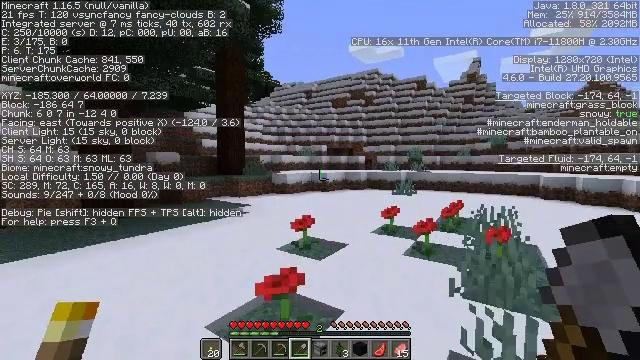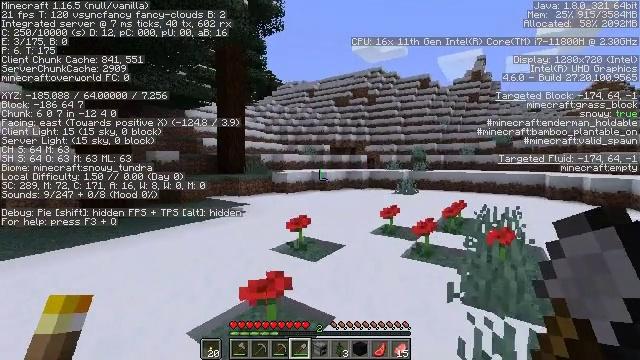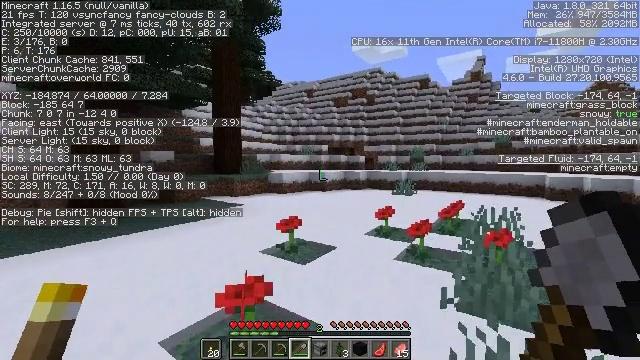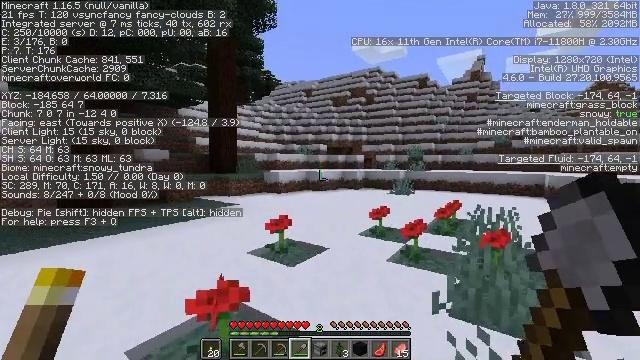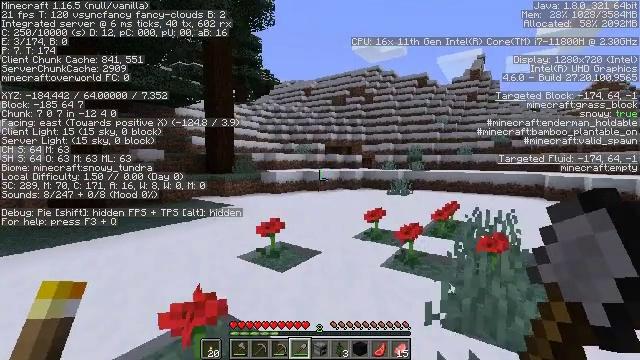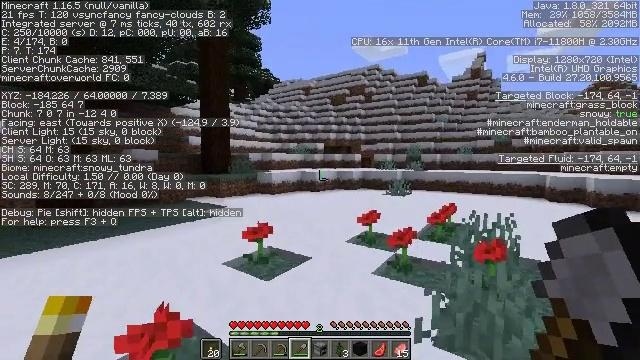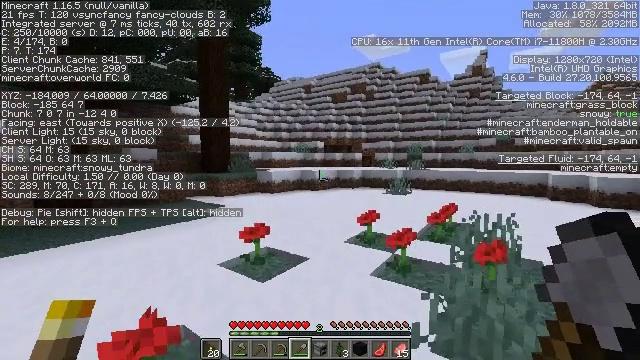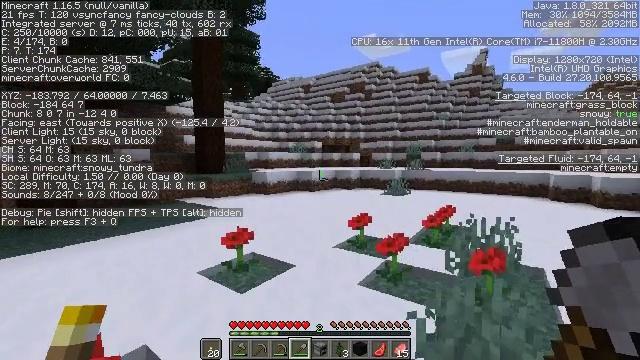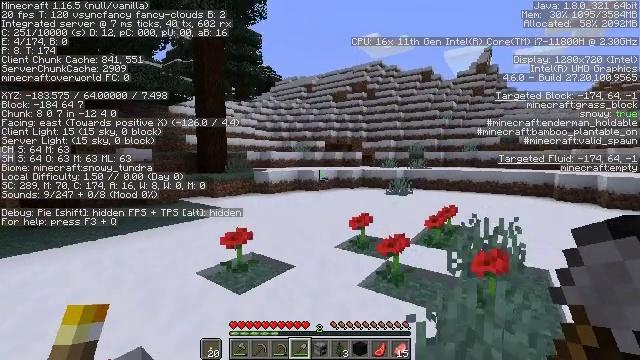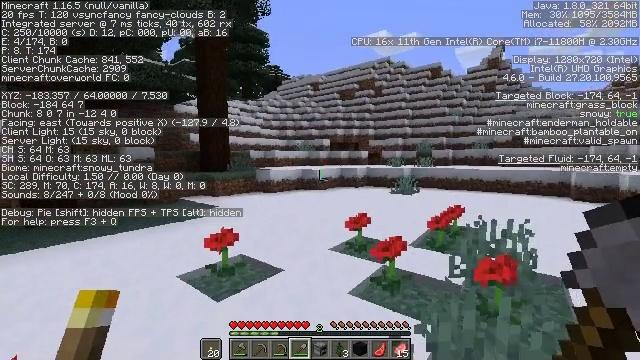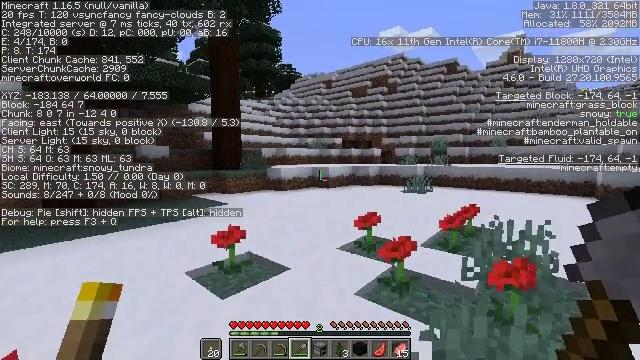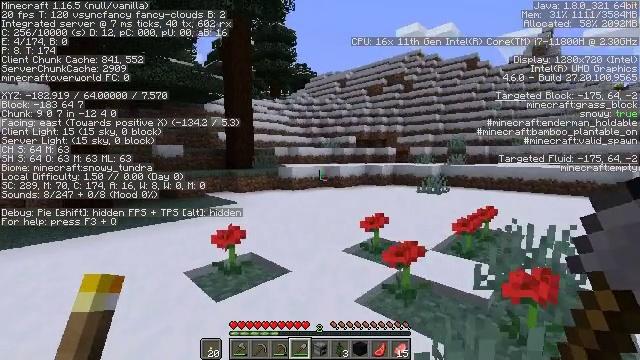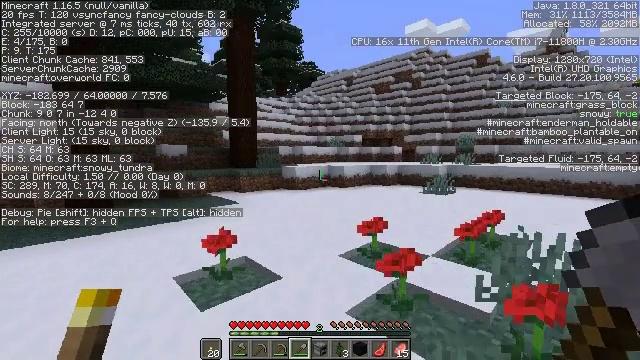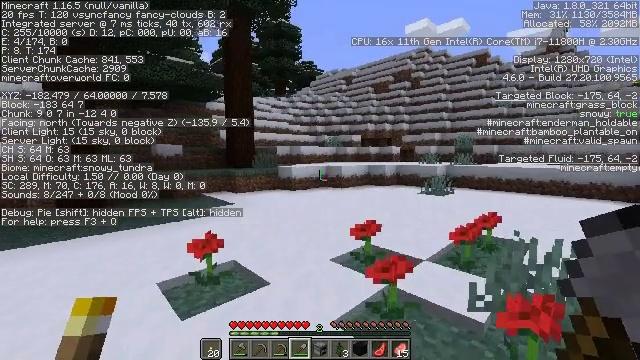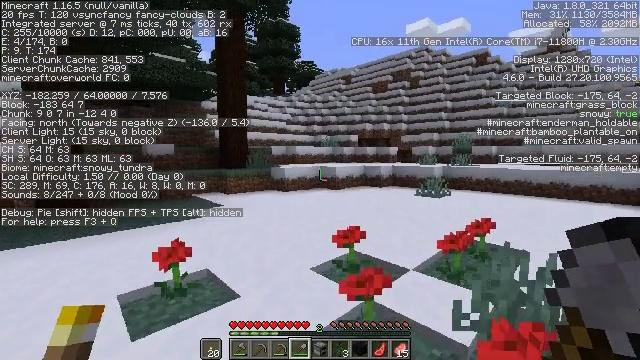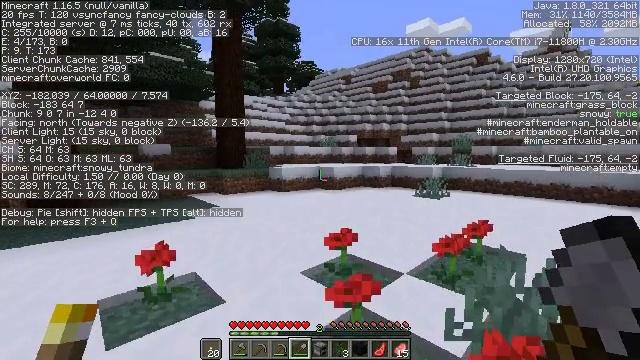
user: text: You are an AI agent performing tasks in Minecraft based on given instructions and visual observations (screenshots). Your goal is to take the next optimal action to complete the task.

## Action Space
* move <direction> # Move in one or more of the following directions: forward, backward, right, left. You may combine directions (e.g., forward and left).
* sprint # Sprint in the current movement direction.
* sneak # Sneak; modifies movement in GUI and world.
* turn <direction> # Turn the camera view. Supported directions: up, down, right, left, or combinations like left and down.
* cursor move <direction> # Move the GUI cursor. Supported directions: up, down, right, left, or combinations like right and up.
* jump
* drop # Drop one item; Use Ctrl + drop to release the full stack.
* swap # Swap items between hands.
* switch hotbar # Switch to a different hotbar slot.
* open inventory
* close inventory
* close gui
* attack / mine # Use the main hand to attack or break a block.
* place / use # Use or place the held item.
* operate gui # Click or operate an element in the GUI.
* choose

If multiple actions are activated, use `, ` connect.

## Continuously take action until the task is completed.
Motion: motion action
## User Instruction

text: Shovel the snow to gather it.
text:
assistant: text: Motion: move forward and move right
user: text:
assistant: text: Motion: move forward and move right
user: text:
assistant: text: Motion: move forward and move right
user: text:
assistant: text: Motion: move forward and move right
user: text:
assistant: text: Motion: move forward and move right
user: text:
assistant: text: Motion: move forward and move right
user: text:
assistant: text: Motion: move forward and move right
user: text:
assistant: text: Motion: move forward and move right
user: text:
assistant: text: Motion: move forward and move right, turn left
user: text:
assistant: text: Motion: move forward and move right, turn left
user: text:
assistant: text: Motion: move forward and move right, turn left
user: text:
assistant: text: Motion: move forward and move right, turn left
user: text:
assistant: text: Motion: move forward and move right
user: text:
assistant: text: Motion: move forward and move right
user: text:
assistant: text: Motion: move forward and move right
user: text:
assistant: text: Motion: move forward and move right
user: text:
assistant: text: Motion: move forward and move right
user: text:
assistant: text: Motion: move forward and move right
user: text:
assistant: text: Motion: move forward and move right
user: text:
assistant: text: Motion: move forward
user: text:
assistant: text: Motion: move forward
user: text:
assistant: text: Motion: move forward
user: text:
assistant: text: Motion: move forward
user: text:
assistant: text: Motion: move forward, turn right
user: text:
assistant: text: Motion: move forward, turn right
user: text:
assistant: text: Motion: move forward
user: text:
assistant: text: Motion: move forward
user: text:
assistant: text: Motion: move forward
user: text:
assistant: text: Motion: move forward
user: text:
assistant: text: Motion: move forward